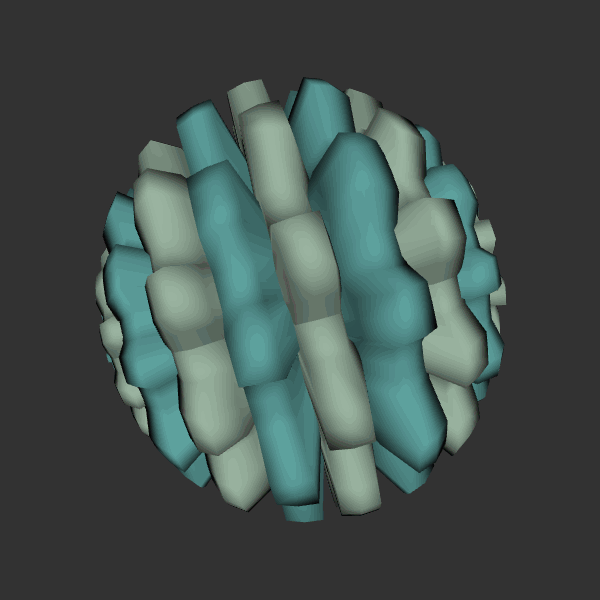
Background: dark